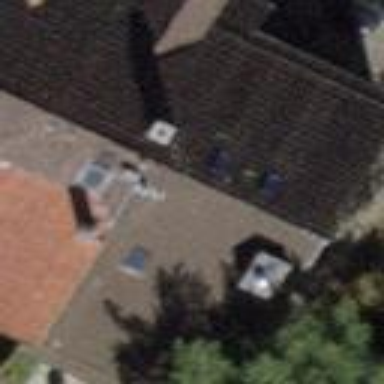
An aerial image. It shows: Building with gabled roof oriented across.